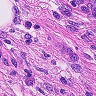
Metastatic tissue present: yes